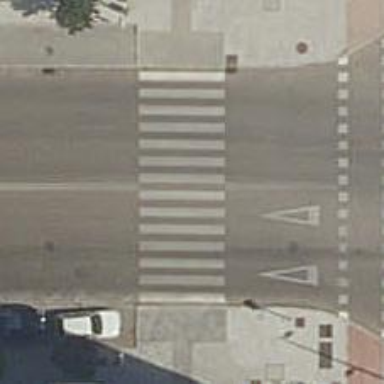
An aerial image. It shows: Uncontrolled crossing on the road.